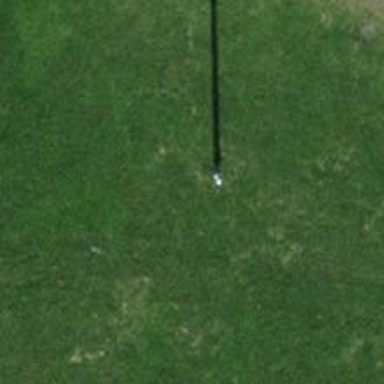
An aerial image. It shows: Power pole.